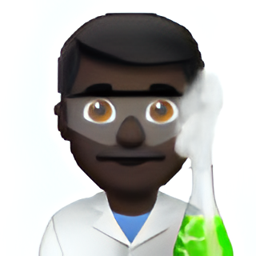
Name: male scientist type 6
Emoji: 👨🏿‍🔬
Group: People & Body
Sub-group: person-role